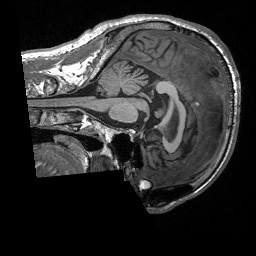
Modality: T1w
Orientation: sagittal
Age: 53
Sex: male
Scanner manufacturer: siemens
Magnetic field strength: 3 T
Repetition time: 2.4 s
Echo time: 0.00226 s